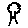
Label: tree